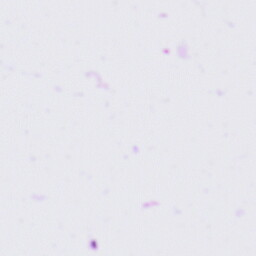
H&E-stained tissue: Tonsil